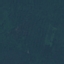
Label: Forest